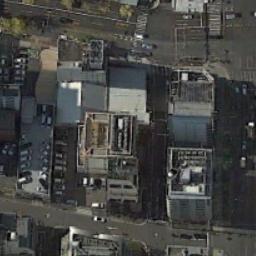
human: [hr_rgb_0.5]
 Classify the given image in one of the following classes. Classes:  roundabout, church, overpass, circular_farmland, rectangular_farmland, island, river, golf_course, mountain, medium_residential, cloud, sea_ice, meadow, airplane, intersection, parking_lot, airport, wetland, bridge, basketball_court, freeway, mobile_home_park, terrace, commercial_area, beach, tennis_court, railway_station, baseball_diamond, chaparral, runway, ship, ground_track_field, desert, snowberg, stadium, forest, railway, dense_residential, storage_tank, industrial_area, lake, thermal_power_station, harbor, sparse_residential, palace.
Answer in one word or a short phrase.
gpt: commercial_area